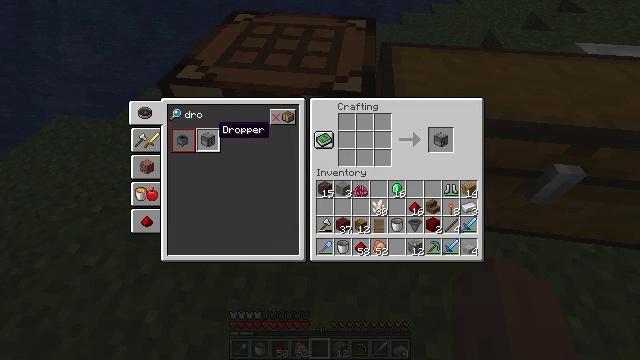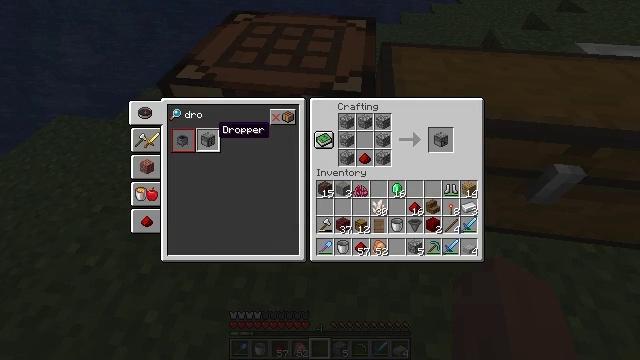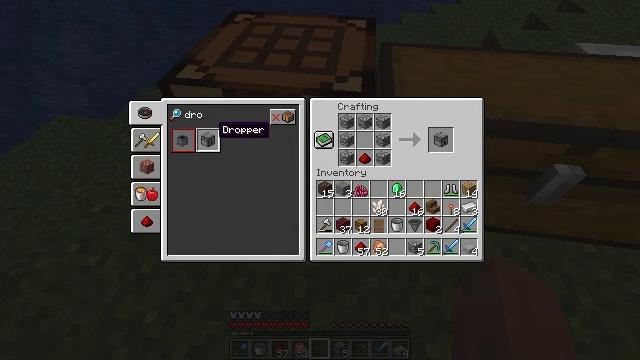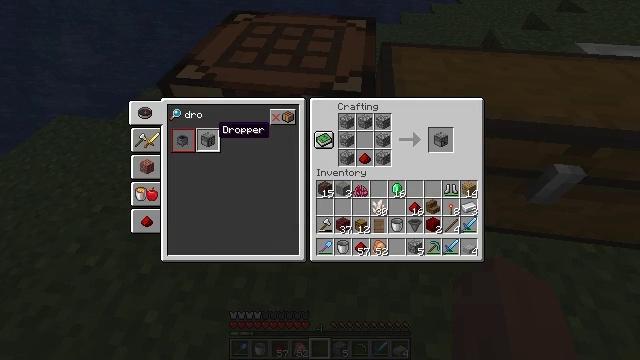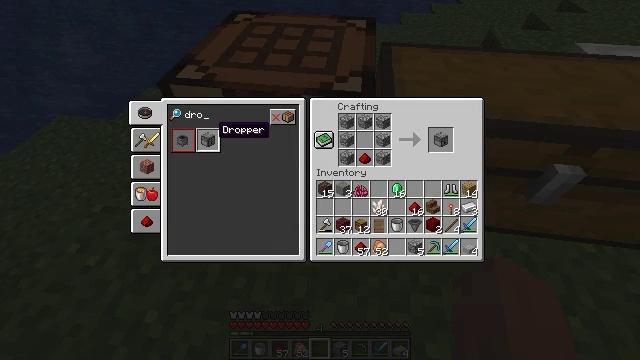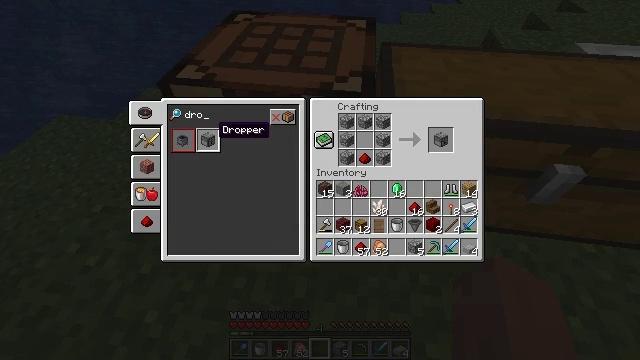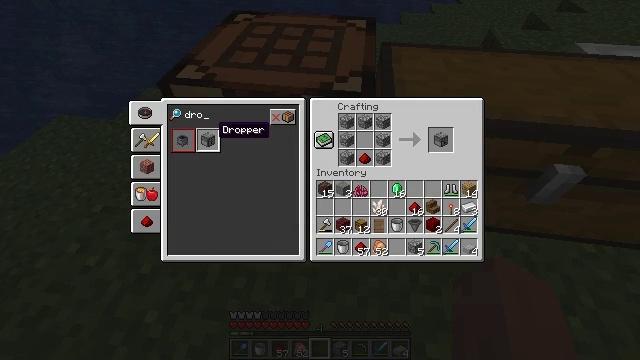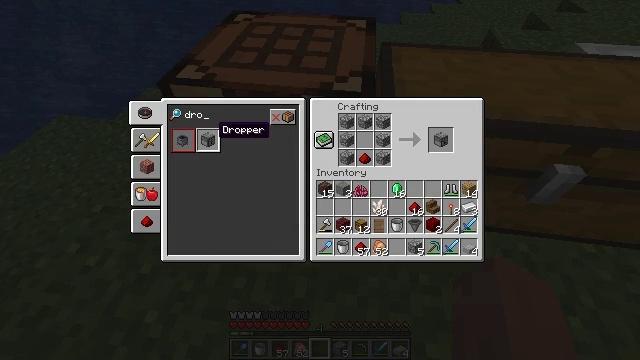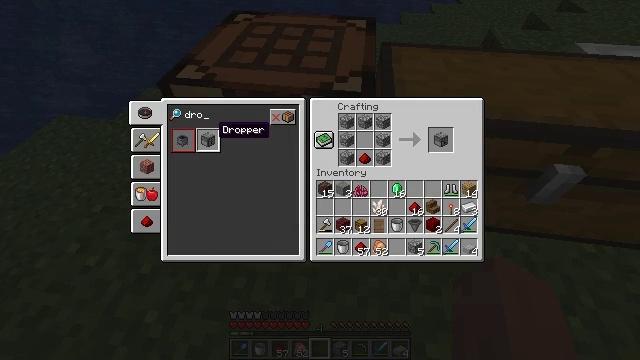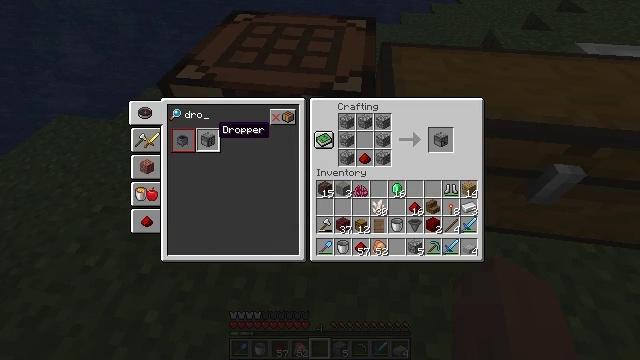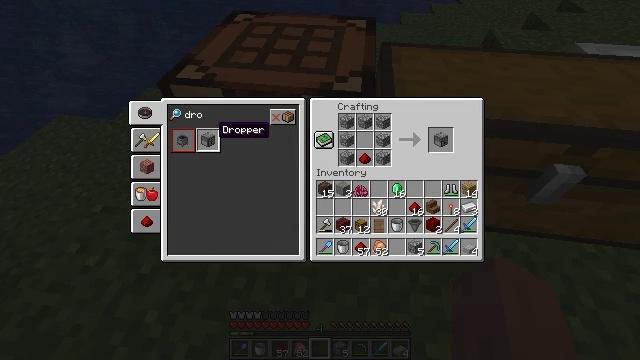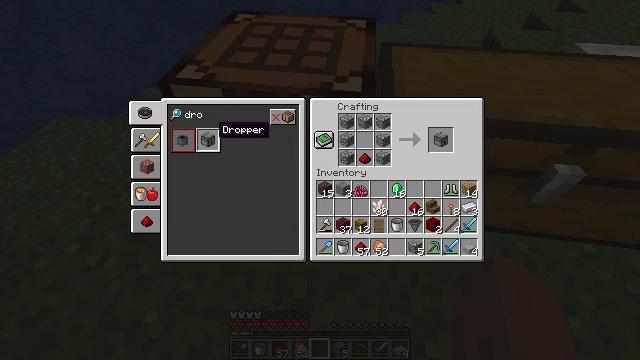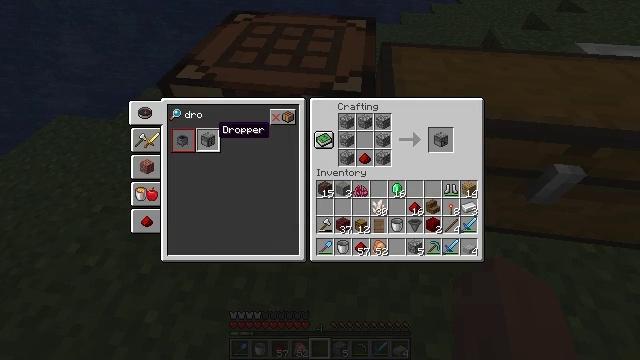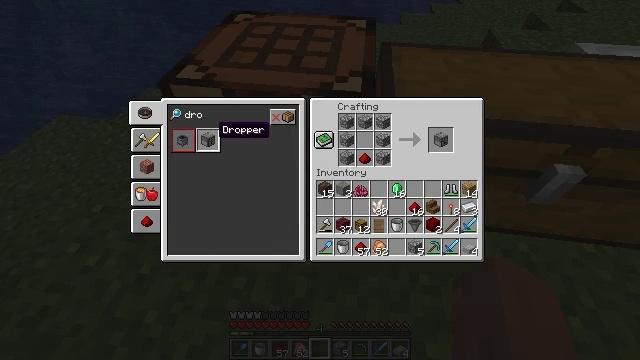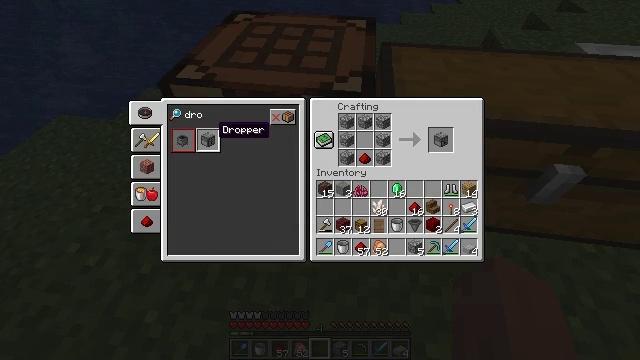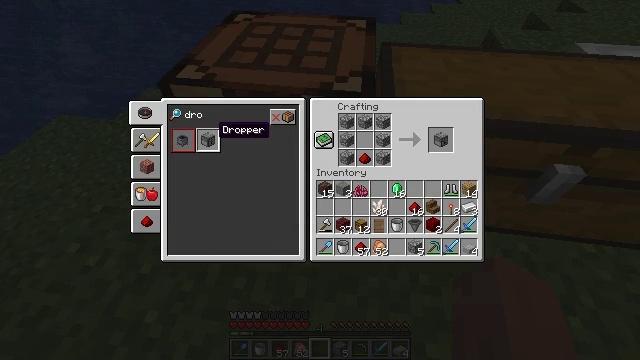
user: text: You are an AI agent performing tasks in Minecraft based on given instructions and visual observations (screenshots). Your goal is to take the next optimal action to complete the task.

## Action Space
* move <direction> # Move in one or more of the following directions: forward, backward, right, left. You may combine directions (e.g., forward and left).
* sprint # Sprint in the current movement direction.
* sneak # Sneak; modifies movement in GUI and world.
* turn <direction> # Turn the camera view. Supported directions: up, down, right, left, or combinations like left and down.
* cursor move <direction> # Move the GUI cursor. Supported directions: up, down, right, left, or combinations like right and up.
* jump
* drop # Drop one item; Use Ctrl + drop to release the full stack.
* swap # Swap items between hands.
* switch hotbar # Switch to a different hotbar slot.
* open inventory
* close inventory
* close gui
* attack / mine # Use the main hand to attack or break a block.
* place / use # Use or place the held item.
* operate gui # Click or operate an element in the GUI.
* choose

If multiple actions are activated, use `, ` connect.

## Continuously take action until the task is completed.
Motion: motion action
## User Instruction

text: Open your crafting table to craft a dropper.
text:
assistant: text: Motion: no_op
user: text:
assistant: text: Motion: no_op
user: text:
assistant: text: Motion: no_op
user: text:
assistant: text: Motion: no_op
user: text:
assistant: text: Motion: no_op
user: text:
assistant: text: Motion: no_op
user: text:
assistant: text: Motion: no_op
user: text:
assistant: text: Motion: no_op
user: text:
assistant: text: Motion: no_op
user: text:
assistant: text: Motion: operate gui
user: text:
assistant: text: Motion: operate gui
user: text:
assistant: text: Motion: operate gui
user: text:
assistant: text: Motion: no_op
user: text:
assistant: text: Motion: no_op
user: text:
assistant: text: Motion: no_op
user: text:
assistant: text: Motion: no_op
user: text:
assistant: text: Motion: no_op
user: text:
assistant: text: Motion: no_op
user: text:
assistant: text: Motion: cursor move right
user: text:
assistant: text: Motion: cursor move right and down
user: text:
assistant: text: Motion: cursor move right and down
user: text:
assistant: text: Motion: cursor move right
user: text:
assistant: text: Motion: cursor move right
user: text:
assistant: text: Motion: no_op
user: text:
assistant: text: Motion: no_op
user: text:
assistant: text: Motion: cursor move left
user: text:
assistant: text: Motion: cursor move left
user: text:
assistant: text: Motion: cursor move right
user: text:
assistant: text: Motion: cursor move right
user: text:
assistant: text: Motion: cursor move right